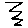
Label: zigzag